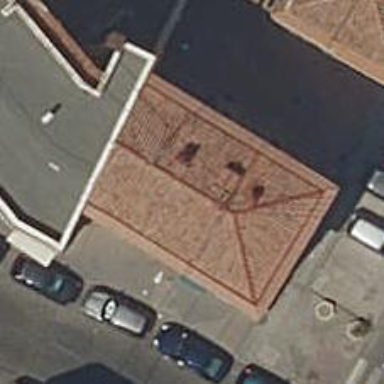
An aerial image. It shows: Beauty shop.